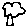
Label: tree